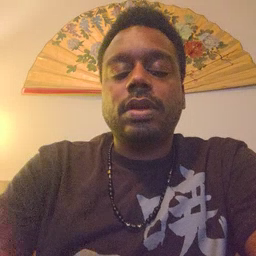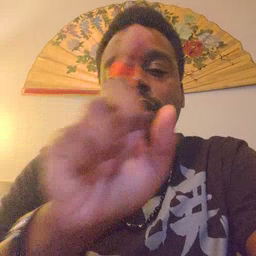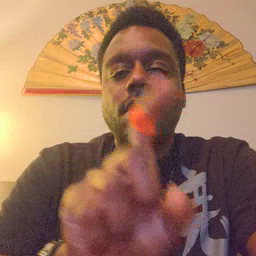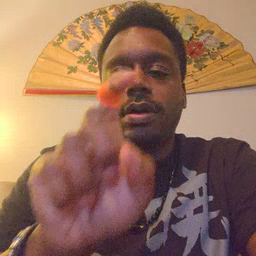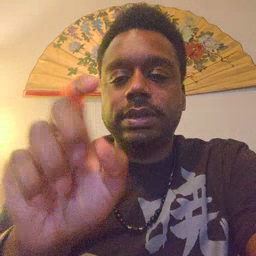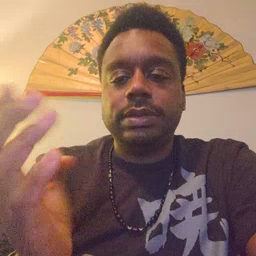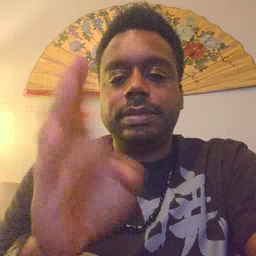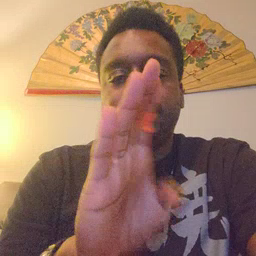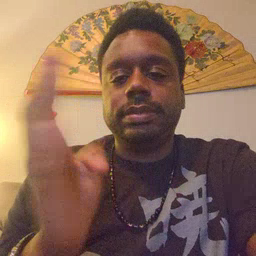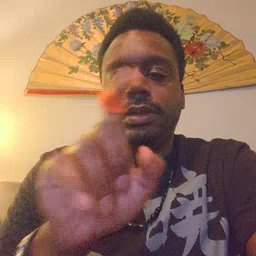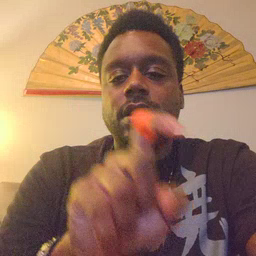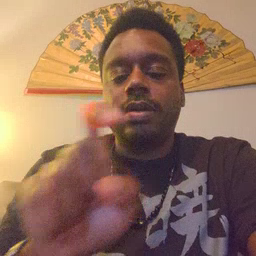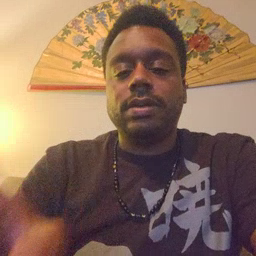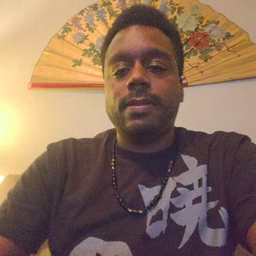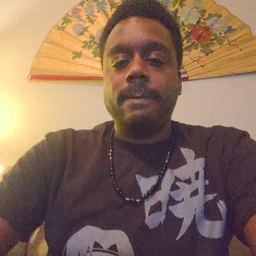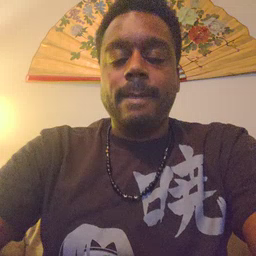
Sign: closet